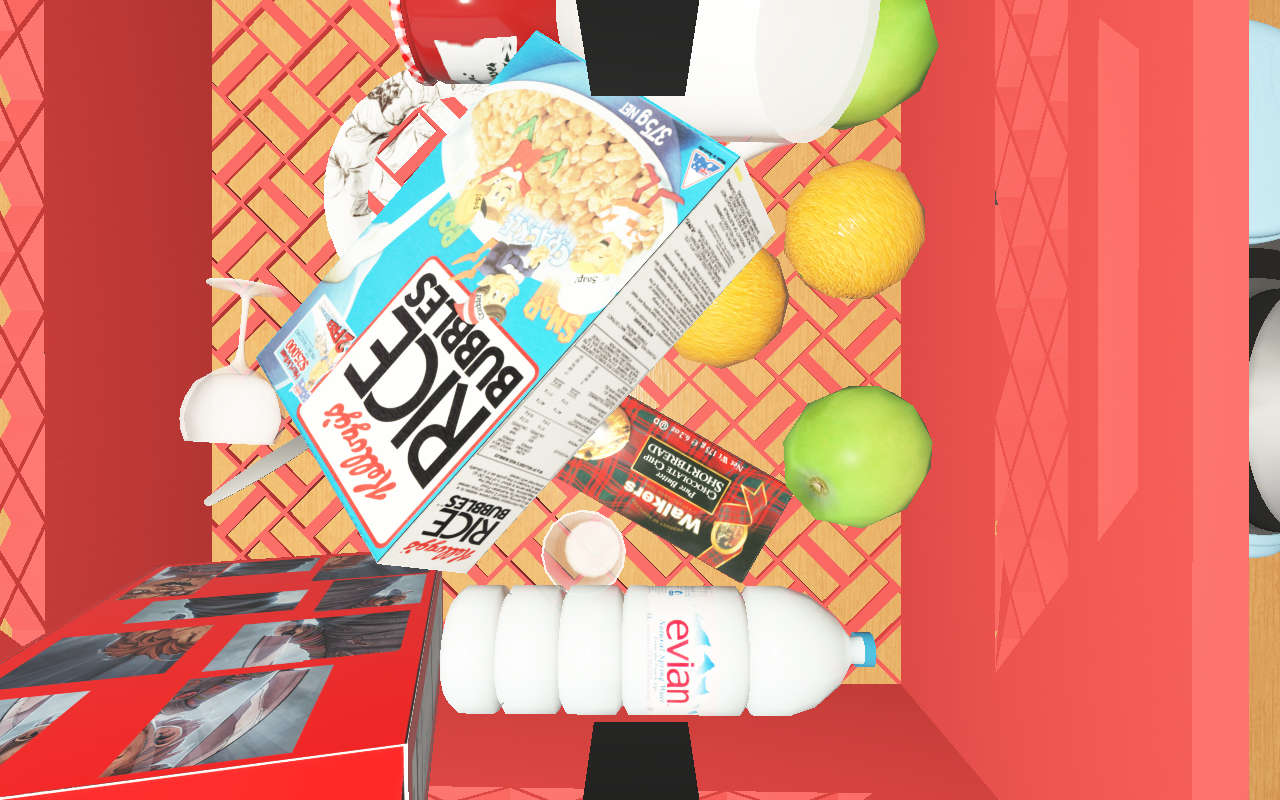
Objects in the scene:
carafe
water bottle
apple
apple
orange
orange
wineglass
cereal box
cereal box